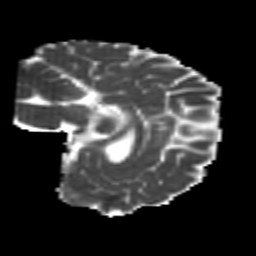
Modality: MD
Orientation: sagittal
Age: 26
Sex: female
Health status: healthy
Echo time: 0.074 s